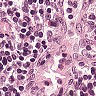
Metastatic tissue present: yes